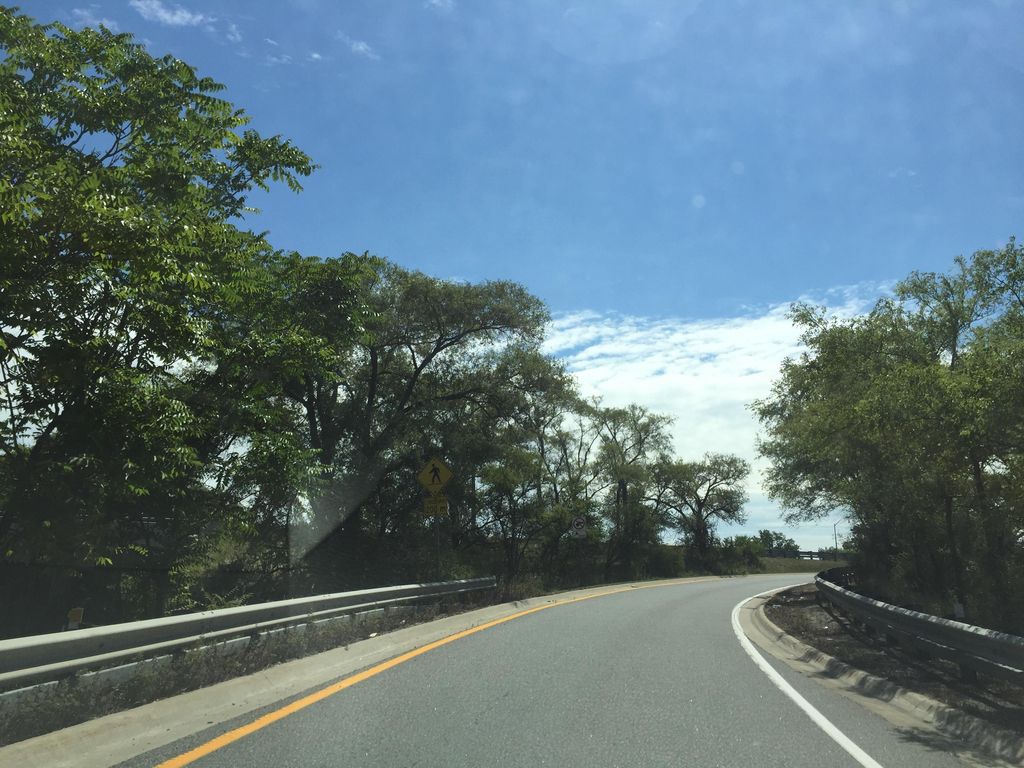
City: hamilton